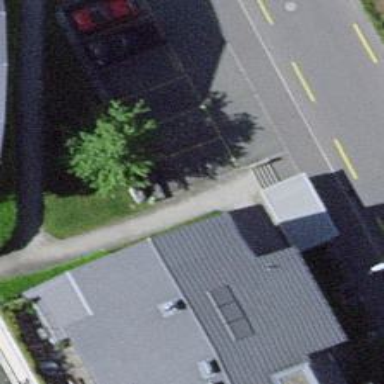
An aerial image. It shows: Road with steps.